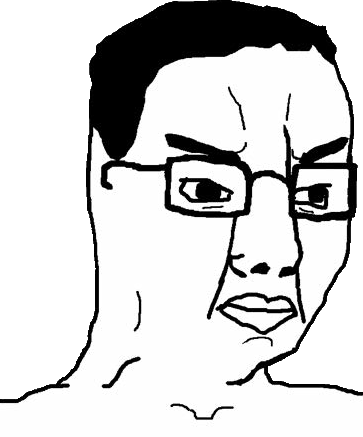
Label: 5_Poljak